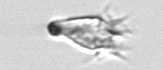
Label: Paratontonia_gracillima